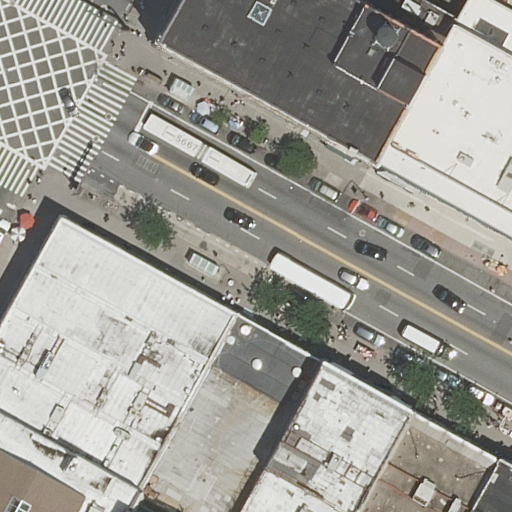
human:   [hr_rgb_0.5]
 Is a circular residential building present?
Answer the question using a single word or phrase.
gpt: no

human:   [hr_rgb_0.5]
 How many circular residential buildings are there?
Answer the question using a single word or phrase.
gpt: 0

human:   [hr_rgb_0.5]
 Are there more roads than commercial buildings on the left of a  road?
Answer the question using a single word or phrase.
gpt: yes

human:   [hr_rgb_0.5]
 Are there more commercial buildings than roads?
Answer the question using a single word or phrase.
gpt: no

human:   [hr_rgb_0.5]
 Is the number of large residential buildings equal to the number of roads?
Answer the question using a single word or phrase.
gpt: yes

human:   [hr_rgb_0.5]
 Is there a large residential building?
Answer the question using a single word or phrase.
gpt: yes

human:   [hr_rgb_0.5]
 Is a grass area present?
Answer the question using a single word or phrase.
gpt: no

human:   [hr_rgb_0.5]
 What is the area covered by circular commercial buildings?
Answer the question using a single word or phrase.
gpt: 0m2

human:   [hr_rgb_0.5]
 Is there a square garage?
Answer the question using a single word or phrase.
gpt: no

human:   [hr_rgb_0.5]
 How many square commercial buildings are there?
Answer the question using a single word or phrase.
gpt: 0

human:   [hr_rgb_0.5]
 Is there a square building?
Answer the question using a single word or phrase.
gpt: no

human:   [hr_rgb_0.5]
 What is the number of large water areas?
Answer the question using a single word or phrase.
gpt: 0

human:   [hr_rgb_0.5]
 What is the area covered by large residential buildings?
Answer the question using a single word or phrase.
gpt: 3878m2

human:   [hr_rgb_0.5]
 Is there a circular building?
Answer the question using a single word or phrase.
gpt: no

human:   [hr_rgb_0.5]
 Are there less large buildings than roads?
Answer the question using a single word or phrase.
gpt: no

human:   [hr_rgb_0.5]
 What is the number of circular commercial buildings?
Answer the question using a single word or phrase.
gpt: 0

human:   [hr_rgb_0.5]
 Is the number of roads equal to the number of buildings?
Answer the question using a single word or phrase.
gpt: no

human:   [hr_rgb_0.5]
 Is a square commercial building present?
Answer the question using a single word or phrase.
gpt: no

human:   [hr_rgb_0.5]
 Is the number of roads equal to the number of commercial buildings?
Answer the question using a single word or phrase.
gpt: no

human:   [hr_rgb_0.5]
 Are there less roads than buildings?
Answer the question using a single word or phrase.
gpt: yes

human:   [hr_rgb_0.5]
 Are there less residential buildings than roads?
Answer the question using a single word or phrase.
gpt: no

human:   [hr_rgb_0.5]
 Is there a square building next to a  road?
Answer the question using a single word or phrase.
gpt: no

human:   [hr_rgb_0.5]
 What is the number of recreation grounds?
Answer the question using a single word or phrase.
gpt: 0

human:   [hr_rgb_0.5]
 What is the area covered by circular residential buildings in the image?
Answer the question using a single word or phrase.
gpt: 0m2

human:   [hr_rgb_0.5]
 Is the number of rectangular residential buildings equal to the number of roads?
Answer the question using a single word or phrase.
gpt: no

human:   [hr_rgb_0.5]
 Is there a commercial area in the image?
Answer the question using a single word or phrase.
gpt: no

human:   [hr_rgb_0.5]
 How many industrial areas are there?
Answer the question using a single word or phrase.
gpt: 0

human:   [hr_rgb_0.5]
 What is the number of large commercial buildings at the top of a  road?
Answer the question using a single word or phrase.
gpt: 0

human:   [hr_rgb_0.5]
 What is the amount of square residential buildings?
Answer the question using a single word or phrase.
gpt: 0

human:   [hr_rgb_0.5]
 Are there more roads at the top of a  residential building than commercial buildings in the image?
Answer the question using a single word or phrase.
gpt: yes

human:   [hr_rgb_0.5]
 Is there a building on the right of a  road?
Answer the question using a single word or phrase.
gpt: yes

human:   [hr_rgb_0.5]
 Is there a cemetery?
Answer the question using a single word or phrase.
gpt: no

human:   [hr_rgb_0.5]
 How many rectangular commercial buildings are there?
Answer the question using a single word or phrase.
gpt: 0

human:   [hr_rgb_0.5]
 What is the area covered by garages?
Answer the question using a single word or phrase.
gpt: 0m2

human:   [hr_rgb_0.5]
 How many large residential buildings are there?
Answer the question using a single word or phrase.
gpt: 4

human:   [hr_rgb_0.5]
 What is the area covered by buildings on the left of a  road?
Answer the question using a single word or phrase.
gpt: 1880m2